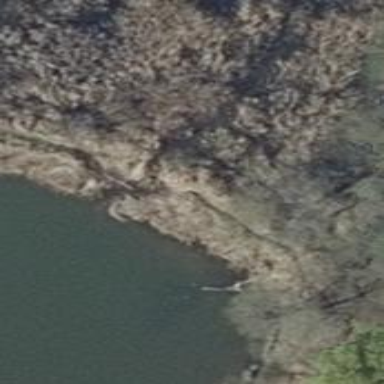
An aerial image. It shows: Ford with surface of mud.